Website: apple-inc
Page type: review-order
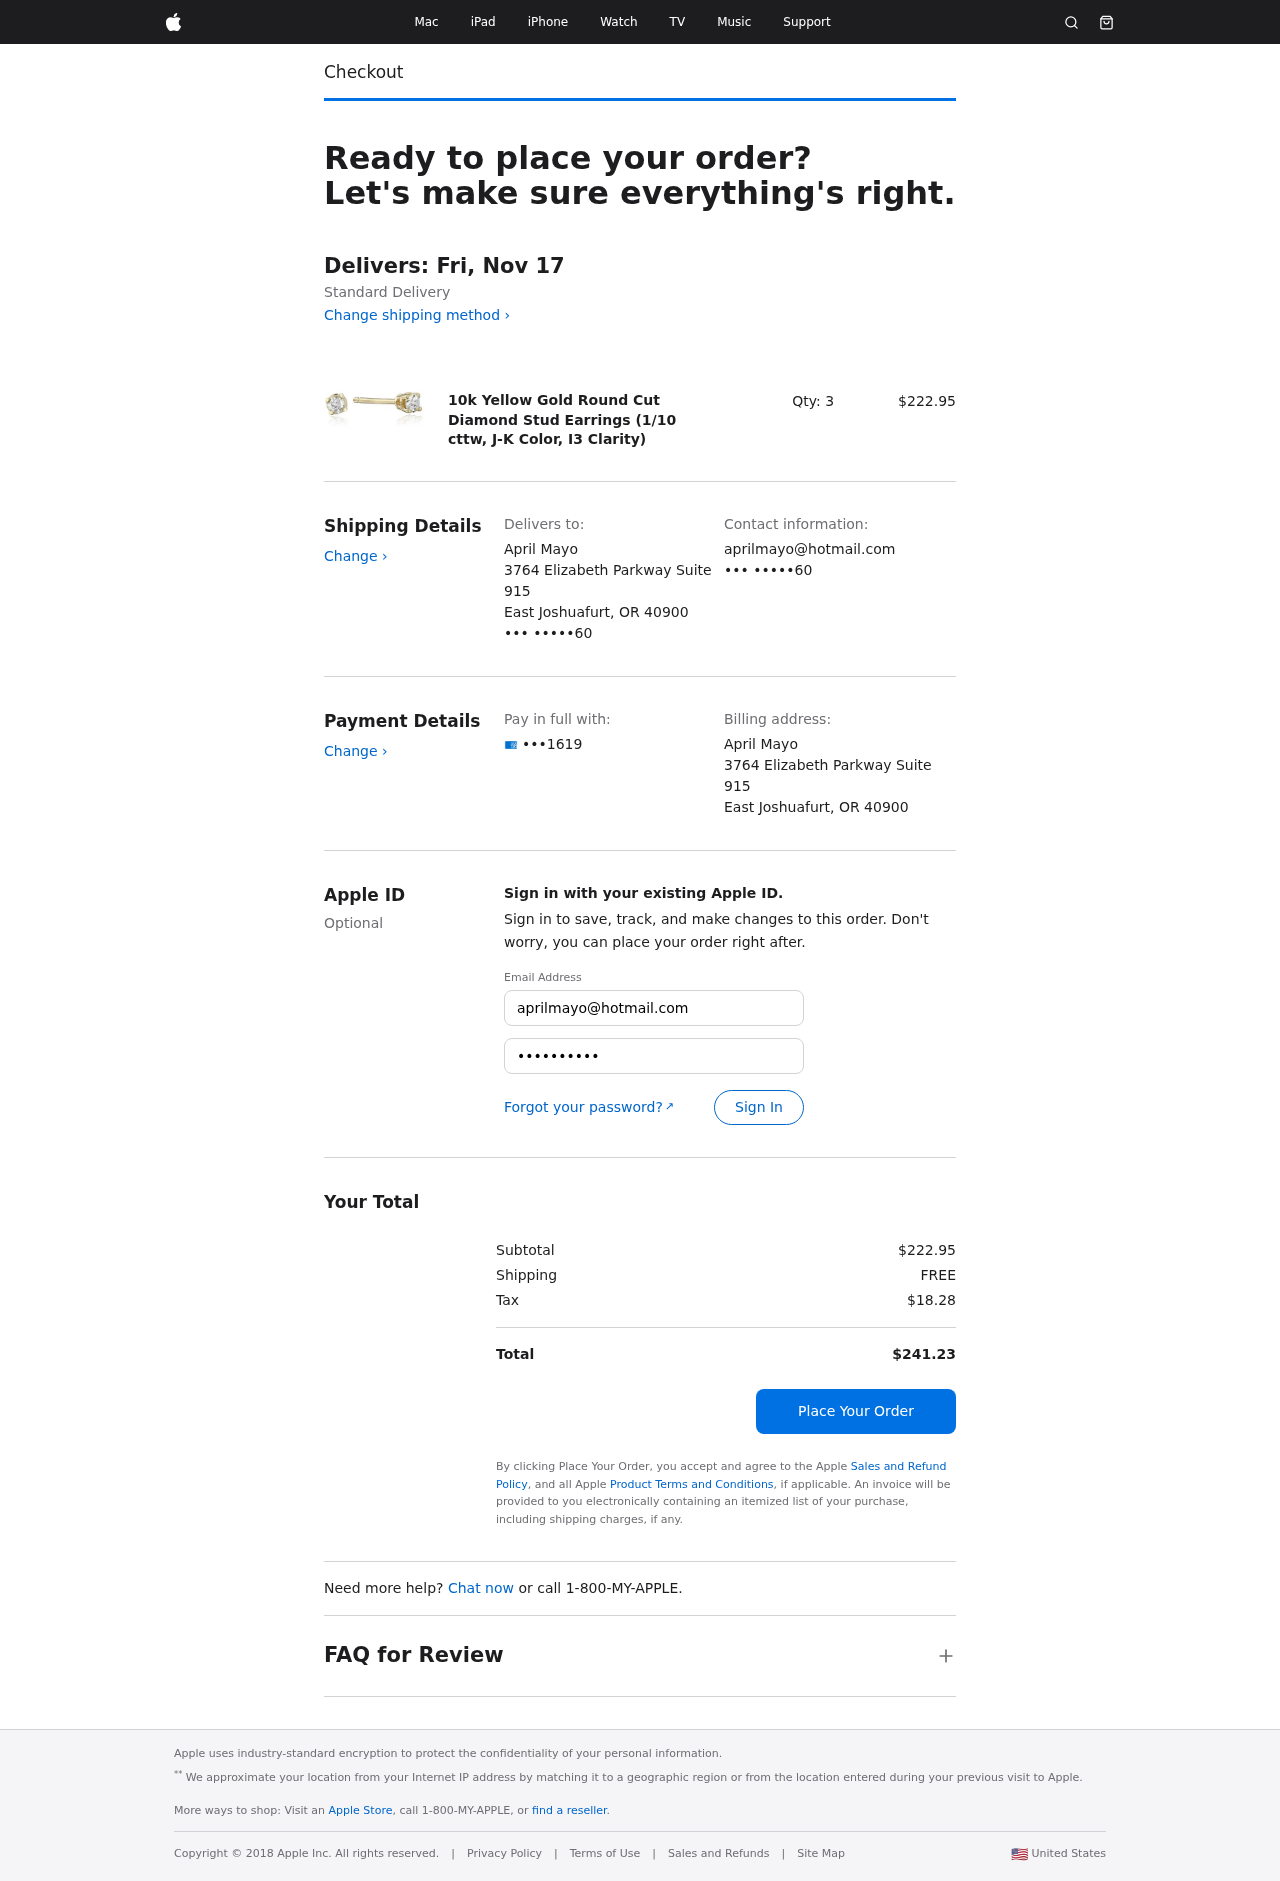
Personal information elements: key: PII_CARD_LAST4
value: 1619
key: PII_CITY_STATE_ZIP
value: East Joshuafurt, OR 40900
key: PII_EMAIL3
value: aprilmayo@hotmail.com
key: PII_FULLNAME
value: April Mayo
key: PII_PHONE_SUFFIX
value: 60
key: PII_STREET
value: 3764 Elizabeth Parkway Suite 915
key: PII_EMAIL2
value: aprilmayo@hotmail.com
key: PII_PHONE_SUFFIX2
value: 60
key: PII_FULLNAME2
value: April Mayo
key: PII_STREET2
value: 3764 Elizabeth Parkway Suite 915
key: PII_CITY_STATE_ZIP2
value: East Joshuafurt, OR 40900
Product elements: key: PRODUCT1_NAME
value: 10k Yellow Gold Round Cut Diamond Stud Earrings (1/10 cttw, J-K Color, I3 Clarity)
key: PRODUCT1_PRICE
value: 222.95
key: PRODUCT1_QUANTITY
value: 3
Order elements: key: ORDER_DELIVERY_DATE
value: Delivers: Fri, Nov 17
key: ORDER_SUBTOTAL
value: $222.95
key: ORDER_SHIPPING_COST
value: FREE
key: ORDER_TAX
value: $18.28
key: ORDER_TOTAL
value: $241.23